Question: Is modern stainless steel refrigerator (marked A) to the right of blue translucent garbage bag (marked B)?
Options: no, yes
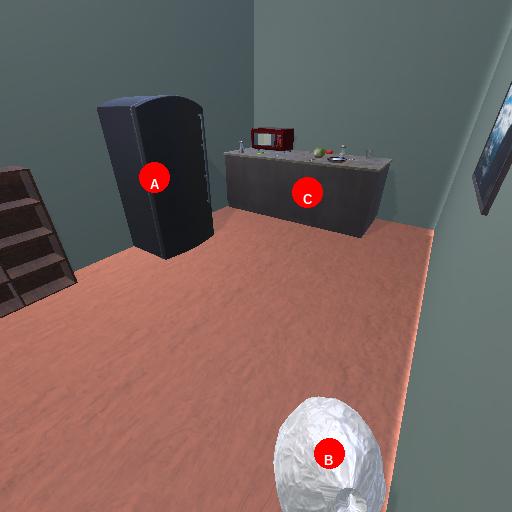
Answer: no